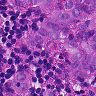
Metastatic tissue present: yes